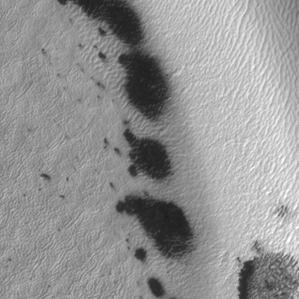
Label: frost